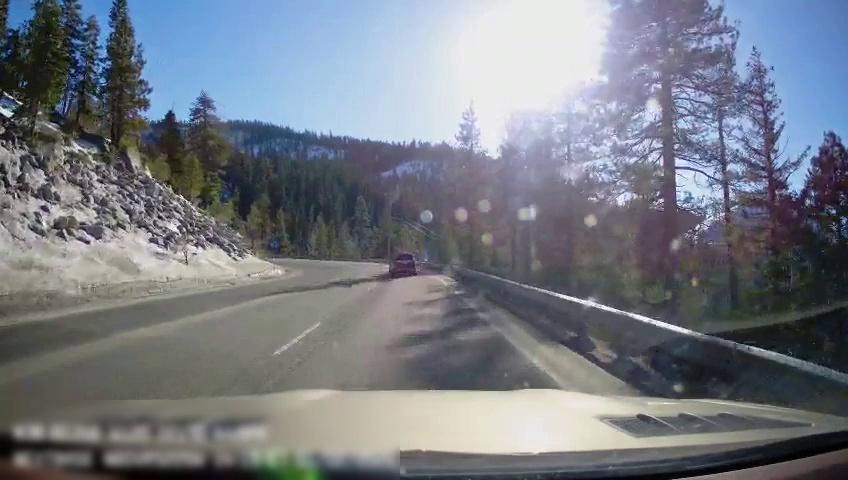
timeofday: Day
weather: Sunny
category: Drivable Space
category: Vehicles | SUV
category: Lanes | Current Lane
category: Lanes | Current Lane